Question: Hello is there any direct or simple reason to 'Mage_Core_Model_Session_Abstract_Varien::start' take 15 seconds to load?
I have in the same server other project and other PHP framework and this is only happening to one site.
This is what I am having, what does mean?

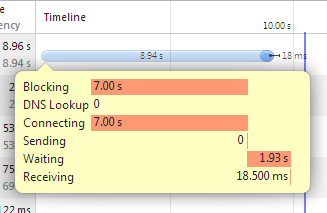
Answer: It was a bad server vhost configuration. It was not allowing the server to use Fast CGI. Nothing to do with Magento.